Field crop: maize
Growth stage: 2
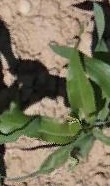
Species: maize